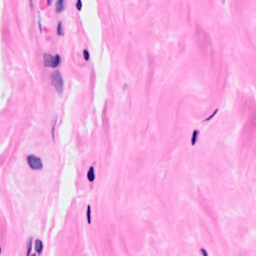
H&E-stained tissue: Breast